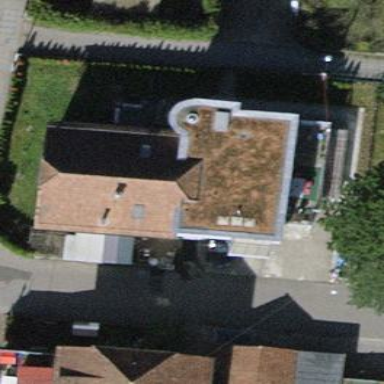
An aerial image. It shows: Flat-roofed building.